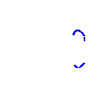
Particle: pion